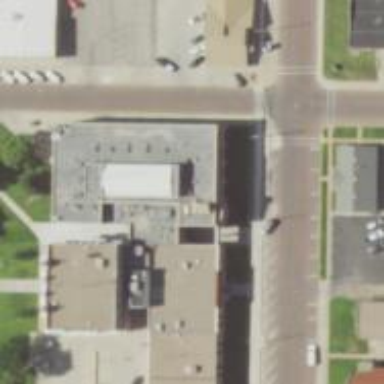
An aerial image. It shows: Public courthouse building.